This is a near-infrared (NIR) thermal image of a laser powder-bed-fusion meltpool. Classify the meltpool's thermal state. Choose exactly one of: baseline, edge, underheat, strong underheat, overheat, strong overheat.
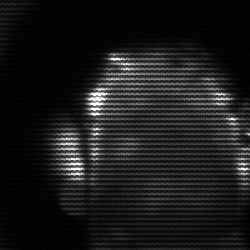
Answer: baseline